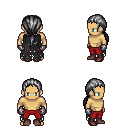
a pixel art fantasy rpg character, male body template, human, tanned skin, black tattered cape, red pants, gray ponytail hairstyle, metal gloves, maroon shoes, four views (front, back, left, right), 2x2 character sprite sheet, small pixel art, hard edges, no anti-aliasing